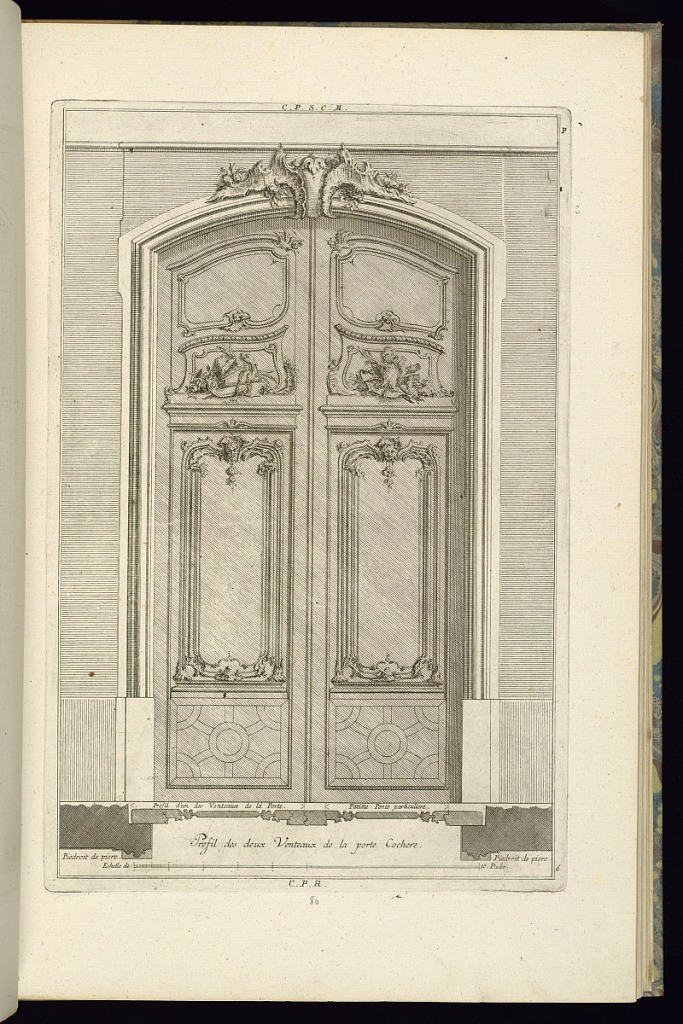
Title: Elevation and Plan of a Carriage Entrance
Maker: François de Cuvilliés the Elder, Belgian, 1695 - 1768
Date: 1745
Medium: Etching and engraving on off-white laid paper
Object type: Print
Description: Design for the doors of a carriage entrance. The doors are decorated with ornament motifs including trophies of music and the hunt, geometrical designs, and a rocaille clasp. The plate is numbered but not signed.